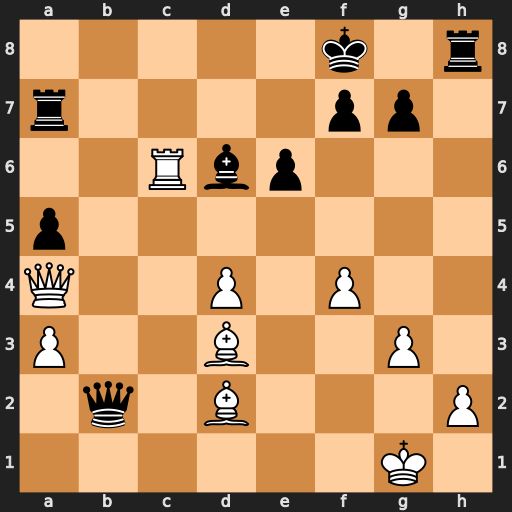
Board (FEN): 5k1r/r4pp1/2Rbp3/p7/Q2P1P2/P2B2P1/1q1B3P/6K1
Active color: w
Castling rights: -
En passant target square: -
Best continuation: Rc8+ Ke7 Rxh8